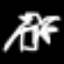
Label: palm tree